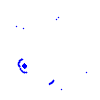
Particle: pion